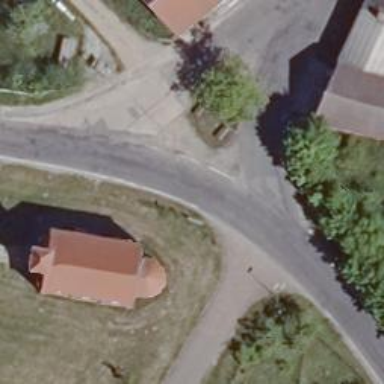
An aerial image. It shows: Emergency access point on the road.